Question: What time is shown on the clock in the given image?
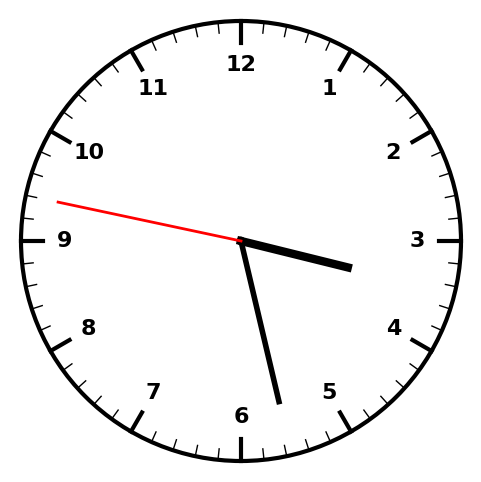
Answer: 03:27:47